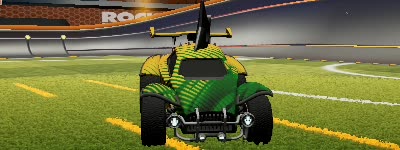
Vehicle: octane